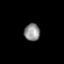
Tissue: prostate
Cell type: Endothelial cells
Senescence score: 0.6926
Nuclear area (px): 266
Mean DAPI intensity: 142.252